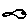
Label: fish